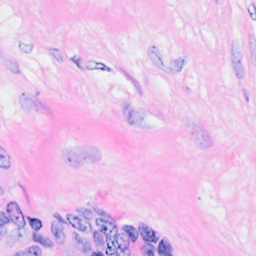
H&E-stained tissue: Breast